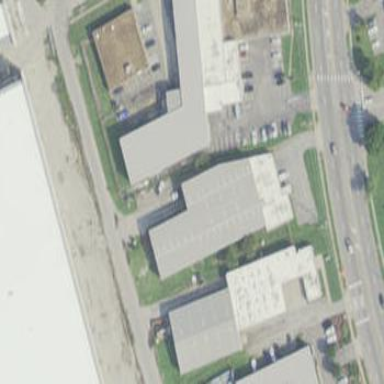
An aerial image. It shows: Commercial building.